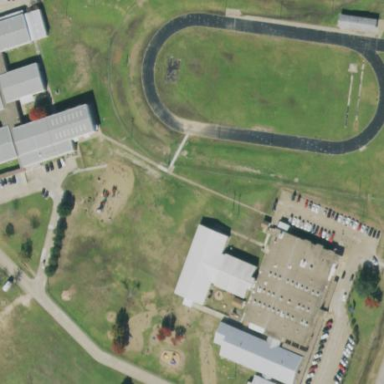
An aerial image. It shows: School.